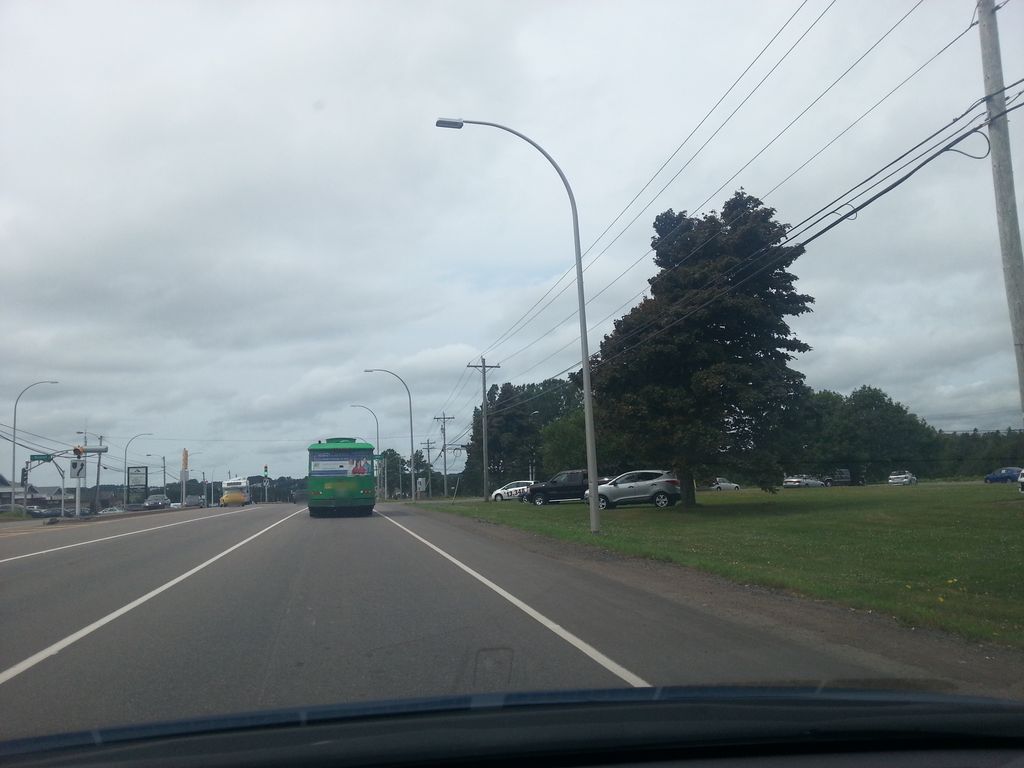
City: charlottetown